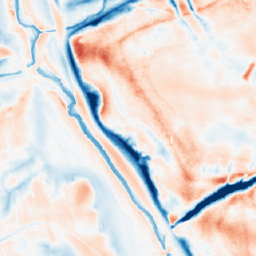
Category: trend_removal
Decomposition family: local_polynomial
Decomposition parameters: window_size: 31
degree: 1
Upsampling method: area
Upsampling parameters: scale: 2
Upsampling scale: 2